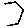
Label: hexagon